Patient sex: F
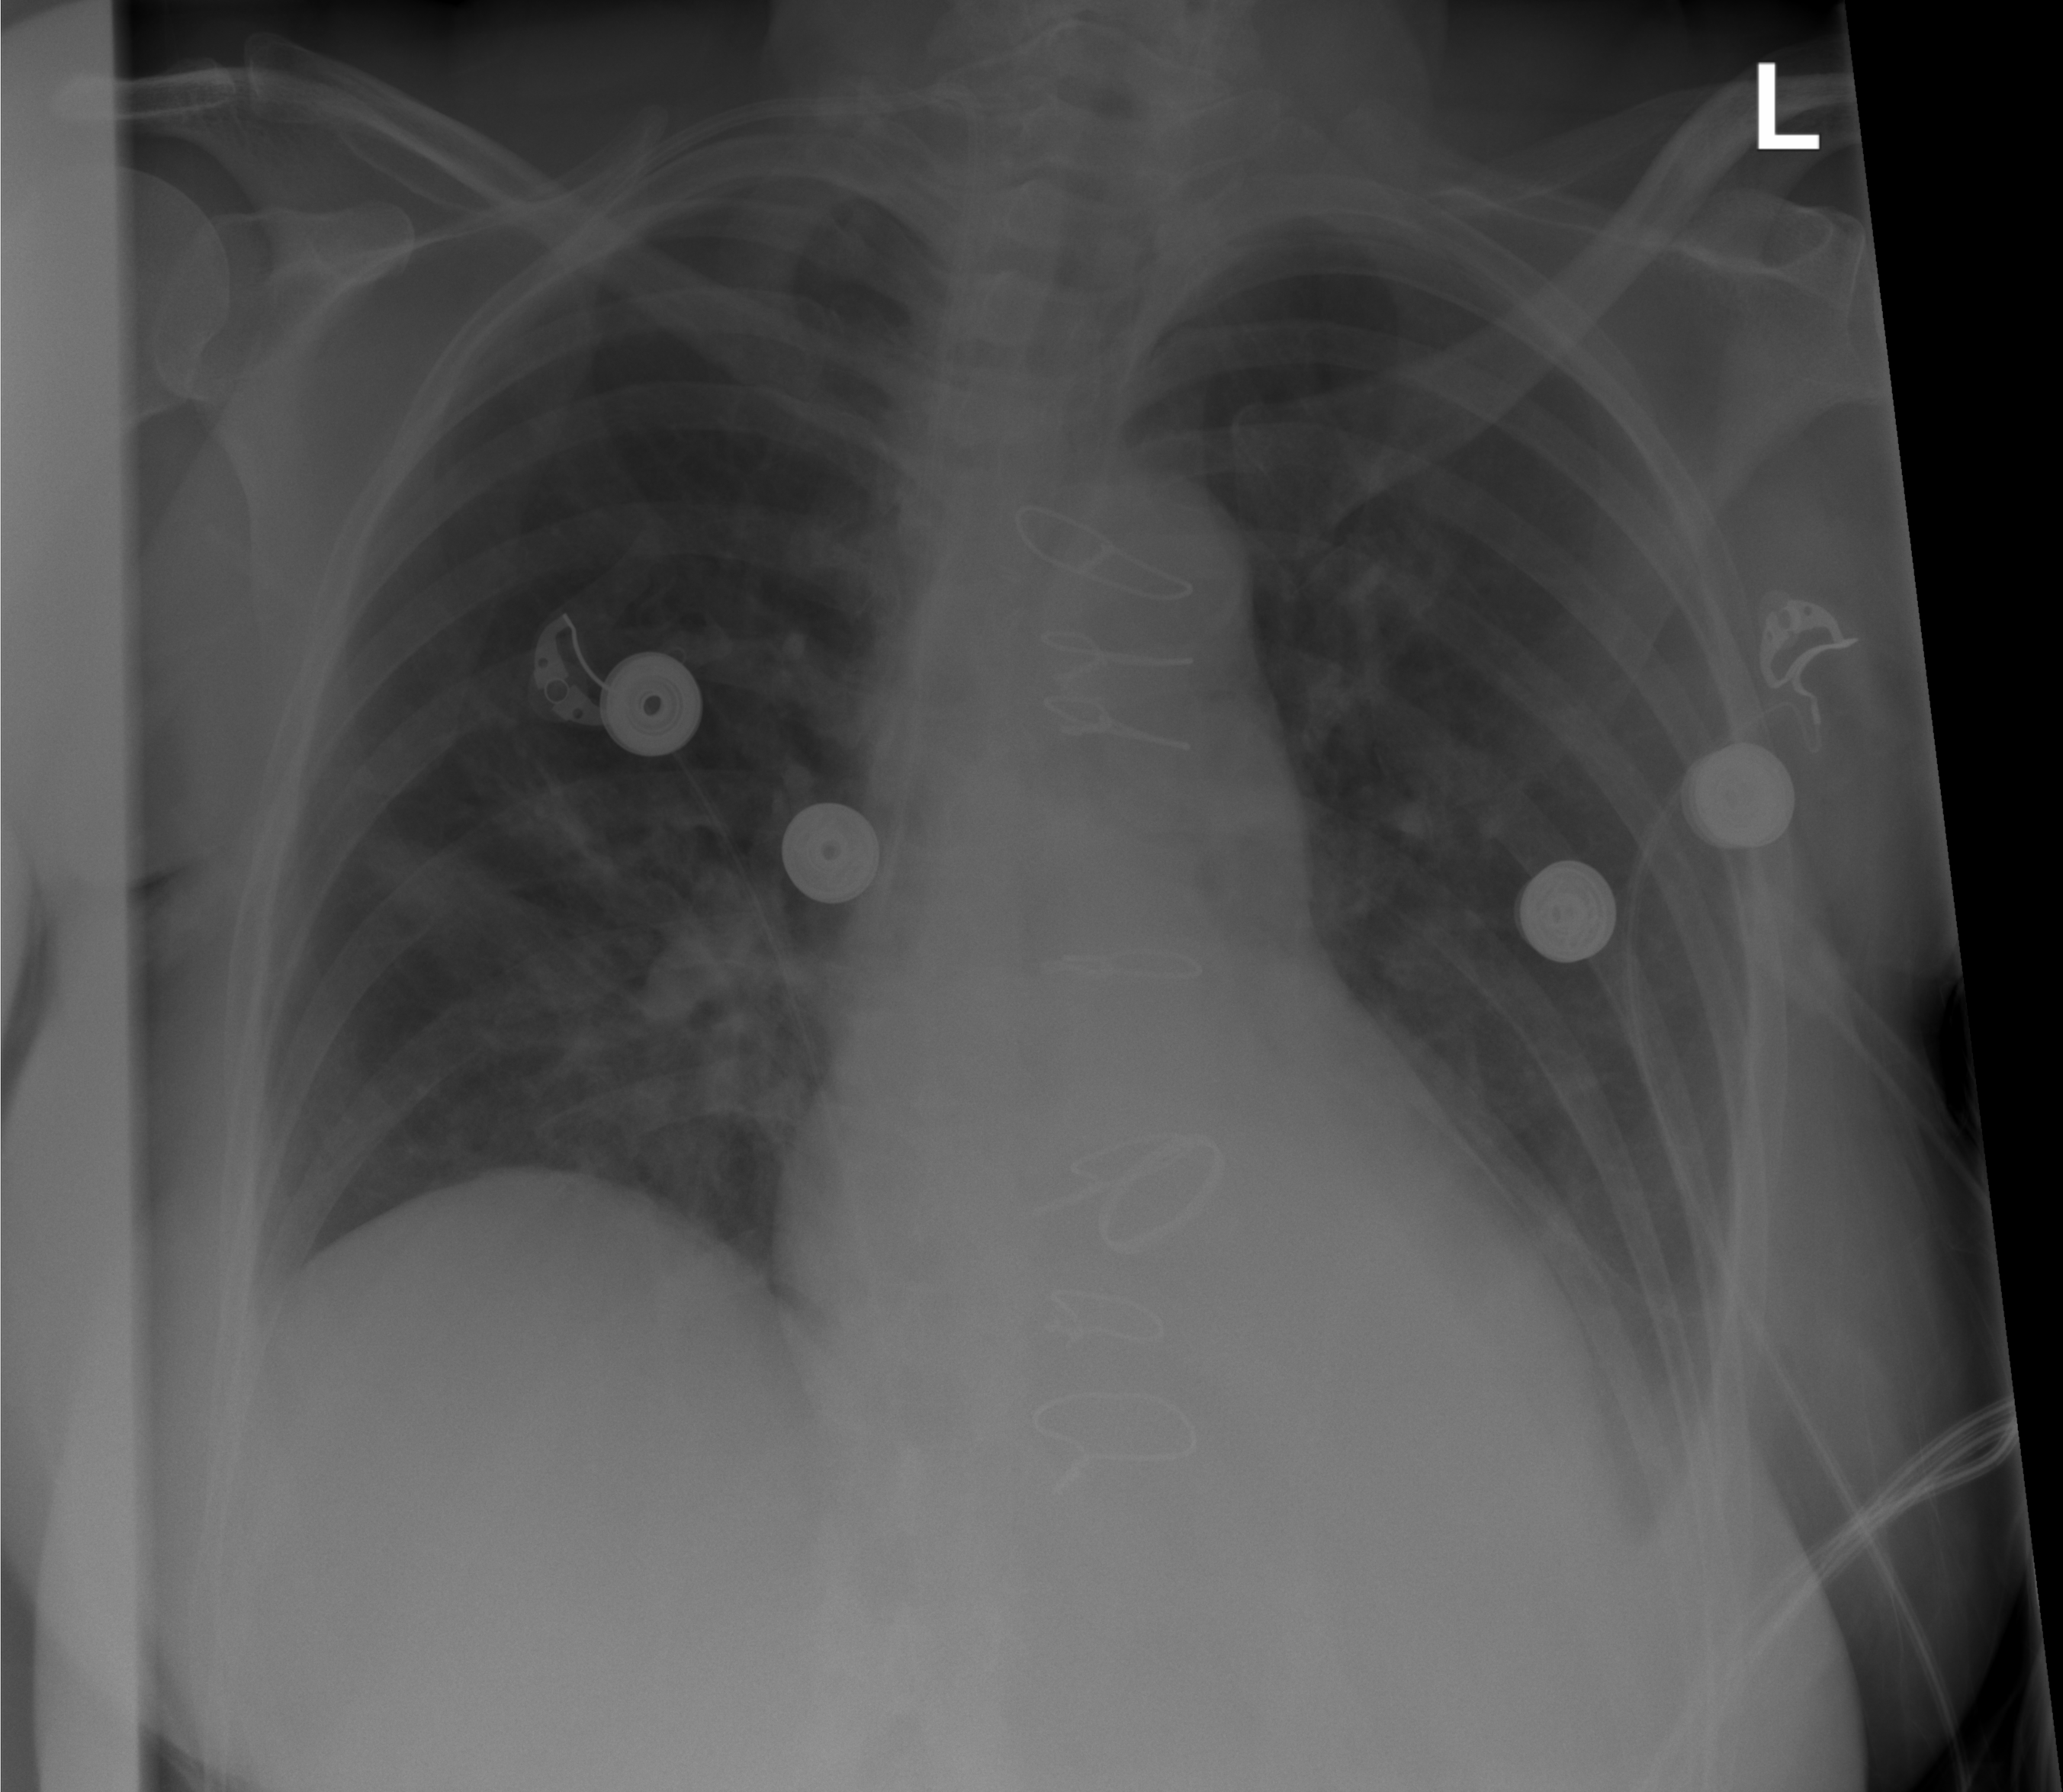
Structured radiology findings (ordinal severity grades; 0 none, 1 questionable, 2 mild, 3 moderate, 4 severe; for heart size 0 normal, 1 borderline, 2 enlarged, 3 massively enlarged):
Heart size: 0
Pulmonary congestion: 0
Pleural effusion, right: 0
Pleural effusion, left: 2
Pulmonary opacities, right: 1
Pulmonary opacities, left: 0
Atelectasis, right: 0
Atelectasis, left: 2